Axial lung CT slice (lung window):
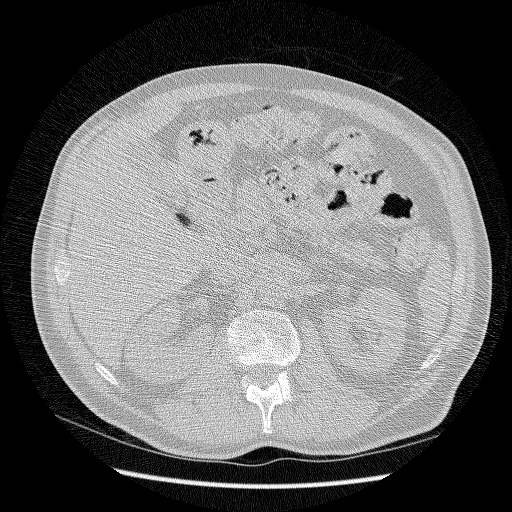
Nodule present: no